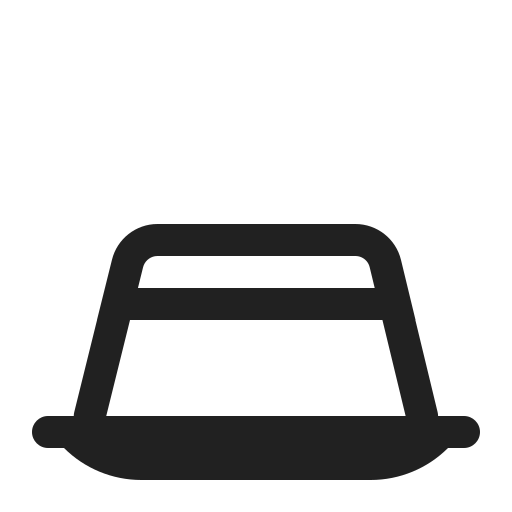
custard high contrast